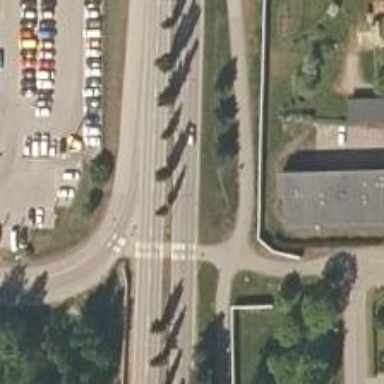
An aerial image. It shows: Footway with asphalt surface featuring zebra crossing.